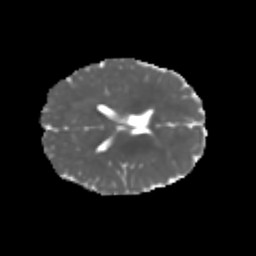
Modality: MD
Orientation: axial
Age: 7
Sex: male
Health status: healthy